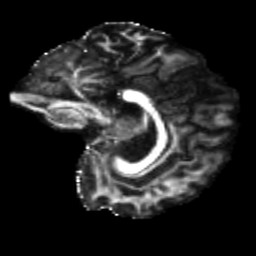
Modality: FA
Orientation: sagittal
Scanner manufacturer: siemens
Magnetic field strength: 3 T
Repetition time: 4 s
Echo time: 0.0594 s